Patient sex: F
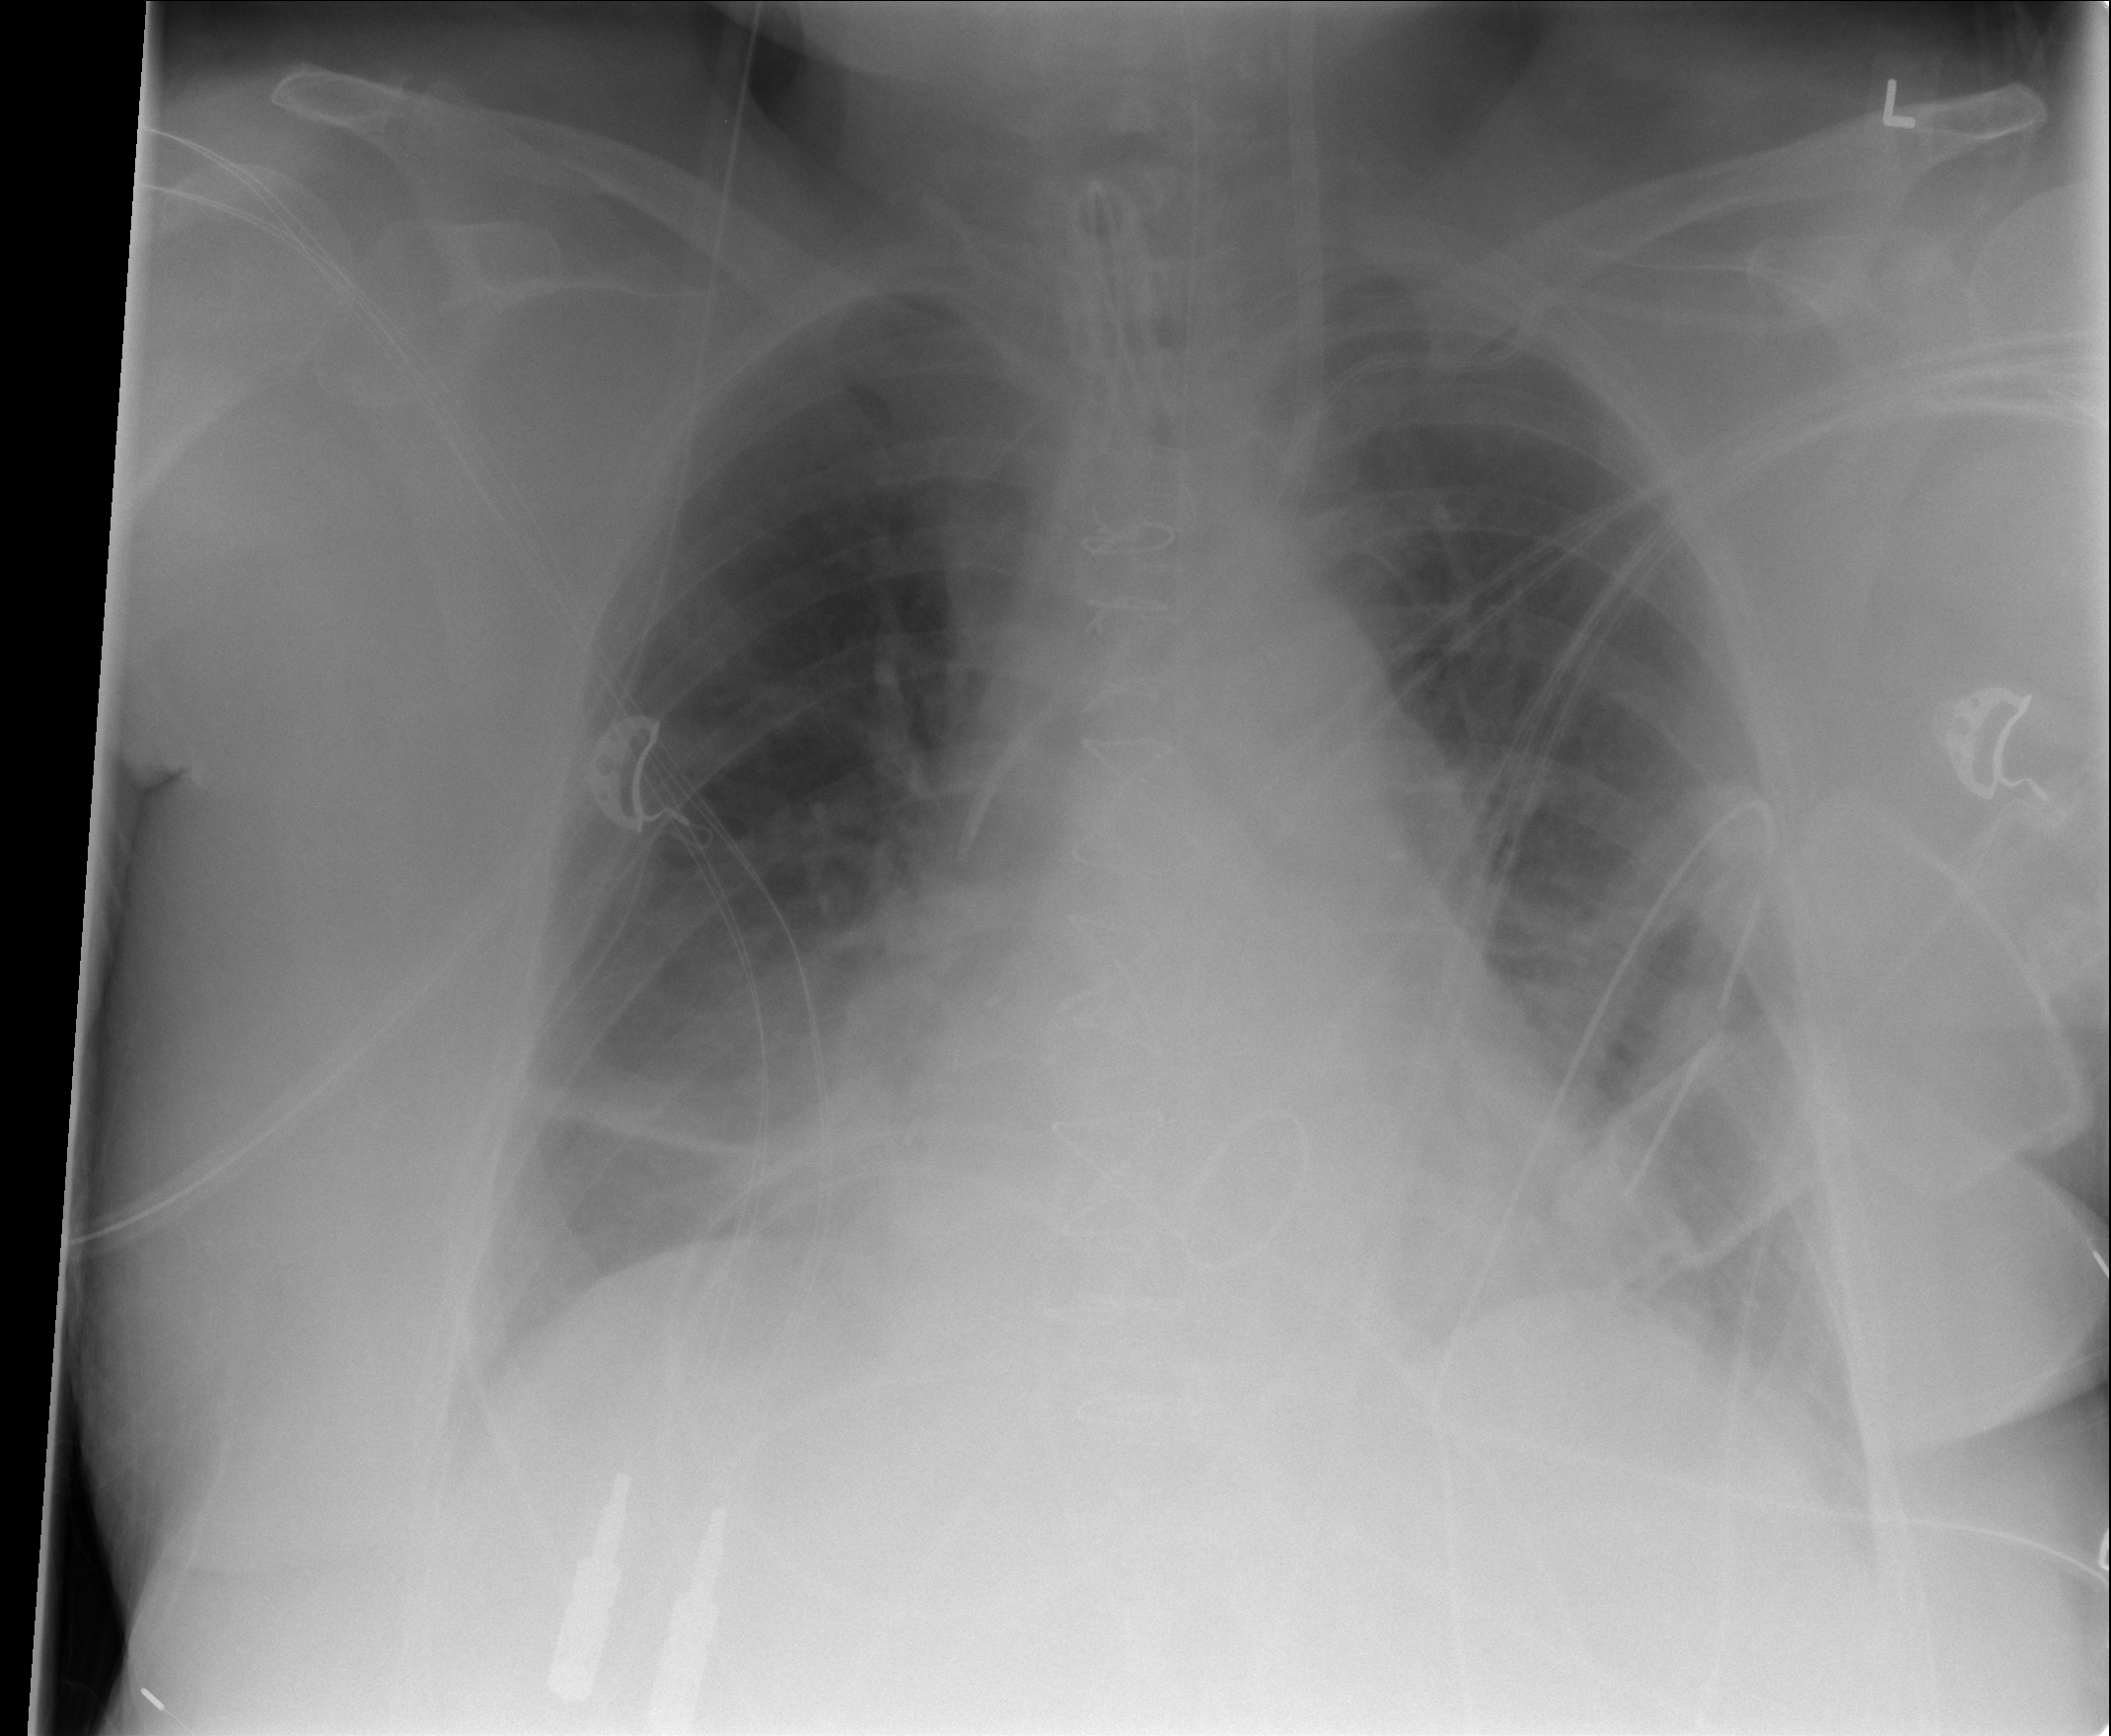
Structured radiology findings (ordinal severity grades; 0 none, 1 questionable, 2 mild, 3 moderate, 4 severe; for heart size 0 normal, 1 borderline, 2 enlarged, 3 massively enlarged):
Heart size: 1
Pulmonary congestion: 2
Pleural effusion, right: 0
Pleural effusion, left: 0
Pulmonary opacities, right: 0
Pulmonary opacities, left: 0
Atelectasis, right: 2
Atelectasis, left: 0